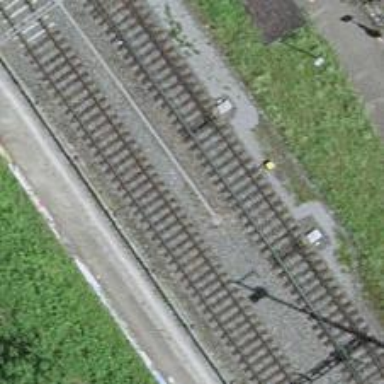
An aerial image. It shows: Junction on the railway.